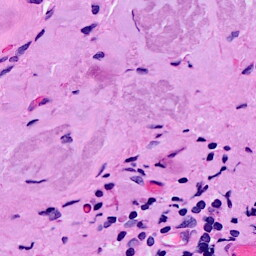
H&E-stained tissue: Breast